Field crop: tomato
Growth stage: 1
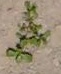
Species: portulaca